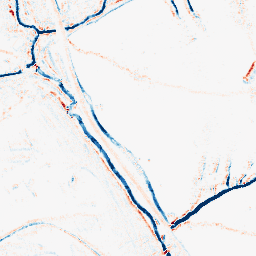
Category: morphological
Decomposition family: morphological_rect
Decomposition parameters: operation: average
width: 5
height: 5
Upsampling method: bicubic_16x
Upsampling parameters: scale: 16
Upsampling scale: 16